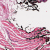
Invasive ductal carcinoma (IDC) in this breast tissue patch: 0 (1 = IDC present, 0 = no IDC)